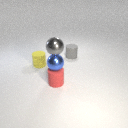
small red rubber cylinder in front of small yellow rubber cylinder